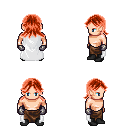
a pixel art fantasy rpg character, male body template, human, light skin, white cape, robe skirt, red loose hair, metal gloves, black shoes, four views (front, back, left, right), 2x2 character sprite sheet, small pixel art, hard edges, no anti-aliasing